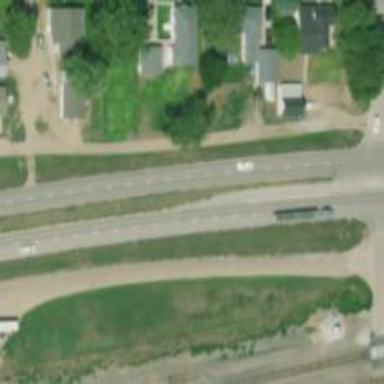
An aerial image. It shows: Trunk highway.